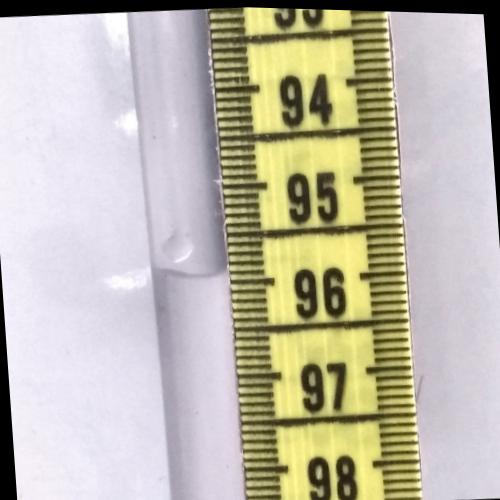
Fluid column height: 95.9 cm